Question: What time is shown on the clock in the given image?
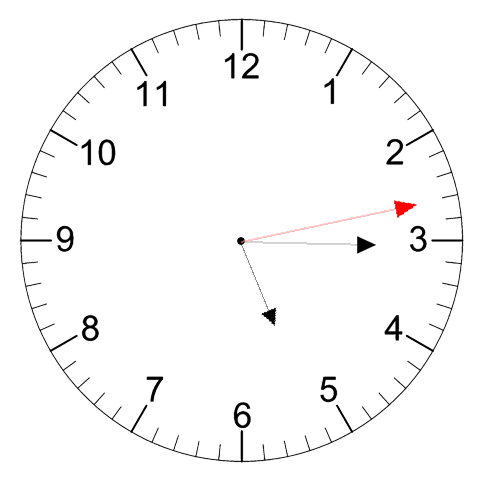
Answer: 05:15:13